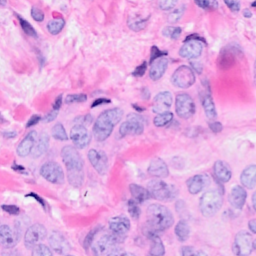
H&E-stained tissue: Breast